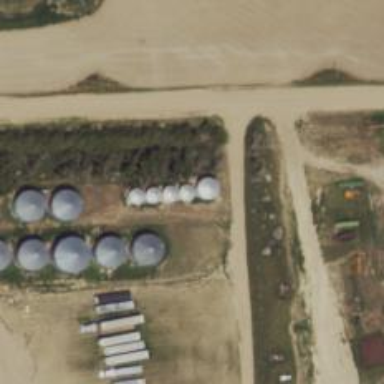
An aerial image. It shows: Silo.